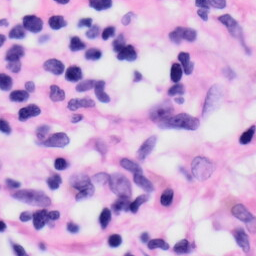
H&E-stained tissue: Skin